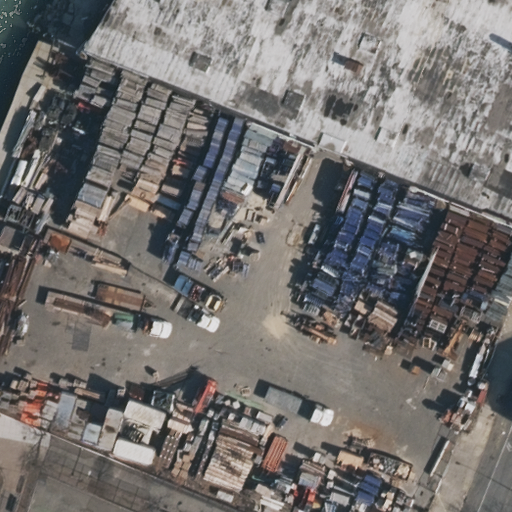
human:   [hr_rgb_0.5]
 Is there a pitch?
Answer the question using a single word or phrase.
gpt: yes

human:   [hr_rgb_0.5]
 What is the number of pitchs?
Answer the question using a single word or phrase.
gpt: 1

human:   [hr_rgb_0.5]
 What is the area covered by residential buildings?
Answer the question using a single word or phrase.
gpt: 1575m2

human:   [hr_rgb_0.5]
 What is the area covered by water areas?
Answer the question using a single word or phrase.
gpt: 11m2

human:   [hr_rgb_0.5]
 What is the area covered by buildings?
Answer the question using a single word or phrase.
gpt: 1575m2

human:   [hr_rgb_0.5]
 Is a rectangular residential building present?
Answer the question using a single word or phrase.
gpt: yes

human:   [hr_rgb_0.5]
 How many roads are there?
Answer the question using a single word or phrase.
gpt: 8

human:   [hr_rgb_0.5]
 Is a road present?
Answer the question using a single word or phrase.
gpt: yes

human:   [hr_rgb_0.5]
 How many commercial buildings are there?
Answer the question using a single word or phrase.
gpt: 0

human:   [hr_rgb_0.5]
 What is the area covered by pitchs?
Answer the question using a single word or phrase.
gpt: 4332m2

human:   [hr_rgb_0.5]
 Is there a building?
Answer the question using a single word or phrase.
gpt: yes

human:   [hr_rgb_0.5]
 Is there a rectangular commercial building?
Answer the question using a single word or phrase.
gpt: no

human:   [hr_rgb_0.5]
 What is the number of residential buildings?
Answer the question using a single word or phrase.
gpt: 1

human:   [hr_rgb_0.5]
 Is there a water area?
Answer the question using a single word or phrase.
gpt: yes

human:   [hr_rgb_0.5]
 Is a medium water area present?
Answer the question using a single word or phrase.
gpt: no

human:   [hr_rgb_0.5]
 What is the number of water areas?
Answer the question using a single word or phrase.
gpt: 1

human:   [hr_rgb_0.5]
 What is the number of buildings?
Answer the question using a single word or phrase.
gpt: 1

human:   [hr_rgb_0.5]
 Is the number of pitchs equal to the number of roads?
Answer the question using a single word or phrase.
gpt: no

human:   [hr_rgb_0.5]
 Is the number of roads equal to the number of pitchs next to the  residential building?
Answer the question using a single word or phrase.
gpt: no

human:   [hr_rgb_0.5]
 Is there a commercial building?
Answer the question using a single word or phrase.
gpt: no

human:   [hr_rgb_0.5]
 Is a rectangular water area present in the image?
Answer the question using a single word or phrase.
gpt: yes

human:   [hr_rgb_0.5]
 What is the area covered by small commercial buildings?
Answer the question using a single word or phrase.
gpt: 0m2

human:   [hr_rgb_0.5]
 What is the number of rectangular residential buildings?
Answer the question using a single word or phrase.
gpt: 1

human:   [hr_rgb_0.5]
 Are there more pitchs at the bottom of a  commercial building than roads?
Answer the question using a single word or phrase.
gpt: no

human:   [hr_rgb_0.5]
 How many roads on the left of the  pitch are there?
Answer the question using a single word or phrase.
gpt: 1

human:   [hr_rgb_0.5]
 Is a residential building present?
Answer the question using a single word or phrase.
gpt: yes

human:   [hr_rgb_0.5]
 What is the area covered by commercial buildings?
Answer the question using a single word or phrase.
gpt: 0m2

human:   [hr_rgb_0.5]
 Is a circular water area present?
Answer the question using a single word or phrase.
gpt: no

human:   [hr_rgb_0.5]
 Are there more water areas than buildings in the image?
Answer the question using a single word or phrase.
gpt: no

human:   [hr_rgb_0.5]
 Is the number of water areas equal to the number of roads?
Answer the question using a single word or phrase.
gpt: no

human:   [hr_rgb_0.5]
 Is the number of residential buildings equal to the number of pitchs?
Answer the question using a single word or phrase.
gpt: yes

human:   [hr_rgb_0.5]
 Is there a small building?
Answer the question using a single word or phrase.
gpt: no

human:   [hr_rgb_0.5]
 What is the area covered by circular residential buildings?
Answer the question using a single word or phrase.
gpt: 0m2

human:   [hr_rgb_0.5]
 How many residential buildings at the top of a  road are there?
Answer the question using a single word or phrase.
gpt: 1

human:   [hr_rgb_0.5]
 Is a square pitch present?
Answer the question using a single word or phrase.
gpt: no

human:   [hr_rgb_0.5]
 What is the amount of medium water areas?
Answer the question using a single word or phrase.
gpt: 0

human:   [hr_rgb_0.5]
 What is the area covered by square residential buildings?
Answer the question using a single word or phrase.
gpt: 0m2

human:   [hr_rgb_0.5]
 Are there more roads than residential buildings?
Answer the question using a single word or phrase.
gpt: yes

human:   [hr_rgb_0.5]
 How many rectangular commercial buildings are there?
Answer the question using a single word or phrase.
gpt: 0

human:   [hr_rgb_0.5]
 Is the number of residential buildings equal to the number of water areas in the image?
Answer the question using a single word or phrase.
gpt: yes

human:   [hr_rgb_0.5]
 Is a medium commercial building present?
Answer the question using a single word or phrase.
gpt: no

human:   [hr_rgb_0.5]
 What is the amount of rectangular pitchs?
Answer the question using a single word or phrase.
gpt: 0

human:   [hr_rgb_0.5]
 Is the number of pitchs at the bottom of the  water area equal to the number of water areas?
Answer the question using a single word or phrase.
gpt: yes

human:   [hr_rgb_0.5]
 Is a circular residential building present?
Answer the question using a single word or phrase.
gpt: no

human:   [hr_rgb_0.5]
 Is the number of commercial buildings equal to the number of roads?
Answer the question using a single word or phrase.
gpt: no

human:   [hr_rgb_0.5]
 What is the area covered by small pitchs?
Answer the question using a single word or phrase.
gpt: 0m2

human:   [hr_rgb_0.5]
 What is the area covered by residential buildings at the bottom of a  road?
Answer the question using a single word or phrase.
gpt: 0m2

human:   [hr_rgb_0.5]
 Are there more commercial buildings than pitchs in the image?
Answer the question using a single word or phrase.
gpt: no

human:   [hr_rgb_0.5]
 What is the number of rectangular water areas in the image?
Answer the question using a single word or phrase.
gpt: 1

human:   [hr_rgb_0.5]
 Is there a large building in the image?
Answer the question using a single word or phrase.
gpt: yes

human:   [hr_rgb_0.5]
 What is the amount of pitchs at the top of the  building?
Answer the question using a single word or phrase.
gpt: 0

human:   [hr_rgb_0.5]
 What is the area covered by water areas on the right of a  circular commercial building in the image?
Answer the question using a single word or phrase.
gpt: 0m2

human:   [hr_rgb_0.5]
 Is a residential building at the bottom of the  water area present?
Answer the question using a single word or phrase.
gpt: no

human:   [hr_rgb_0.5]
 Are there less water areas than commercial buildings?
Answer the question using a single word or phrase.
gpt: no

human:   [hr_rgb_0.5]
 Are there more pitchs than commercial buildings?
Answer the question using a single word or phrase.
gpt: yes

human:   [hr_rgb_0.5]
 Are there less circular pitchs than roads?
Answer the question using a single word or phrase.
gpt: yes

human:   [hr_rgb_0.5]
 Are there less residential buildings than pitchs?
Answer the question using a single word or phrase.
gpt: no

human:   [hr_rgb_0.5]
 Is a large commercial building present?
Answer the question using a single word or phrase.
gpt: no

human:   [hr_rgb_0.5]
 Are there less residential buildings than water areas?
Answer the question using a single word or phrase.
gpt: no

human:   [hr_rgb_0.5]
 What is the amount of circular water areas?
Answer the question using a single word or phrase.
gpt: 0

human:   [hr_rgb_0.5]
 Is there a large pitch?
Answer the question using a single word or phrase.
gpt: yes

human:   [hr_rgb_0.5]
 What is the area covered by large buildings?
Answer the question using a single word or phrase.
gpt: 1575m2

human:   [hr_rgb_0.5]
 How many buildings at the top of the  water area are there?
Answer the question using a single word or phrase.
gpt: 1

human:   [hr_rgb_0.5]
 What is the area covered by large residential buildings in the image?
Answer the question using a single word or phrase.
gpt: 1575m2